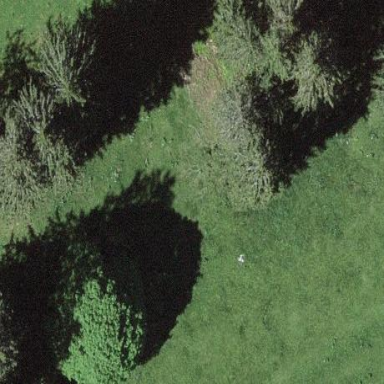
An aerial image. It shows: Forest area dominated by needle-leaved trees.